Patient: sex M, age 71
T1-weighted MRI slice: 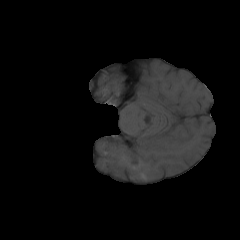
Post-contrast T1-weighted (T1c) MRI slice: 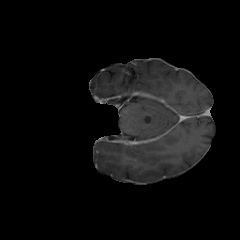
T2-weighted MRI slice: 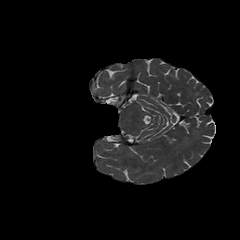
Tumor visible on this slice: no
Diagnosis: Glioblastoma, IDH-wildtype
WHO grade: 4